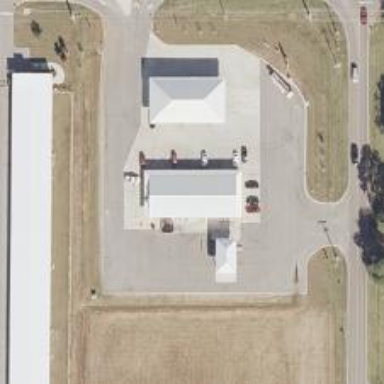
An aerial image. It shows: Convenience shop.